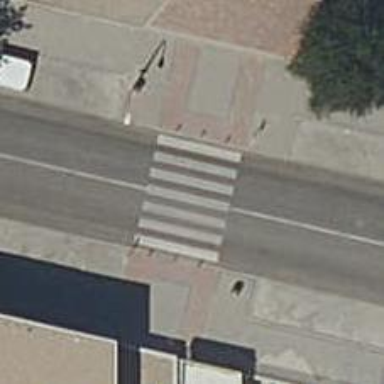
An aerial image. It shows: Uncontrolled road crossing.